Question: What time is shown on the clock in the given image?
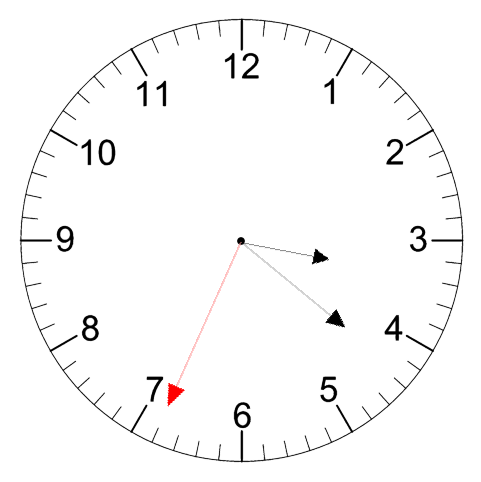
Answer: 03:21:34